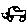
Label: car